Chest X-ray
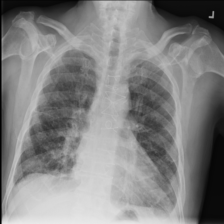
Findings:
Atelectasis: negative
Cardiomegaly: negative
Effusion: negative
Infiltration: negative
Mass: negative
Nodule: negative
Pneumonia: negative
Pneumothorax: negative
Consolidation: negative
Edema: negative
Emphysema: negative
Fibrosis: negative
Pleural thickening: negative
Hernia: negative